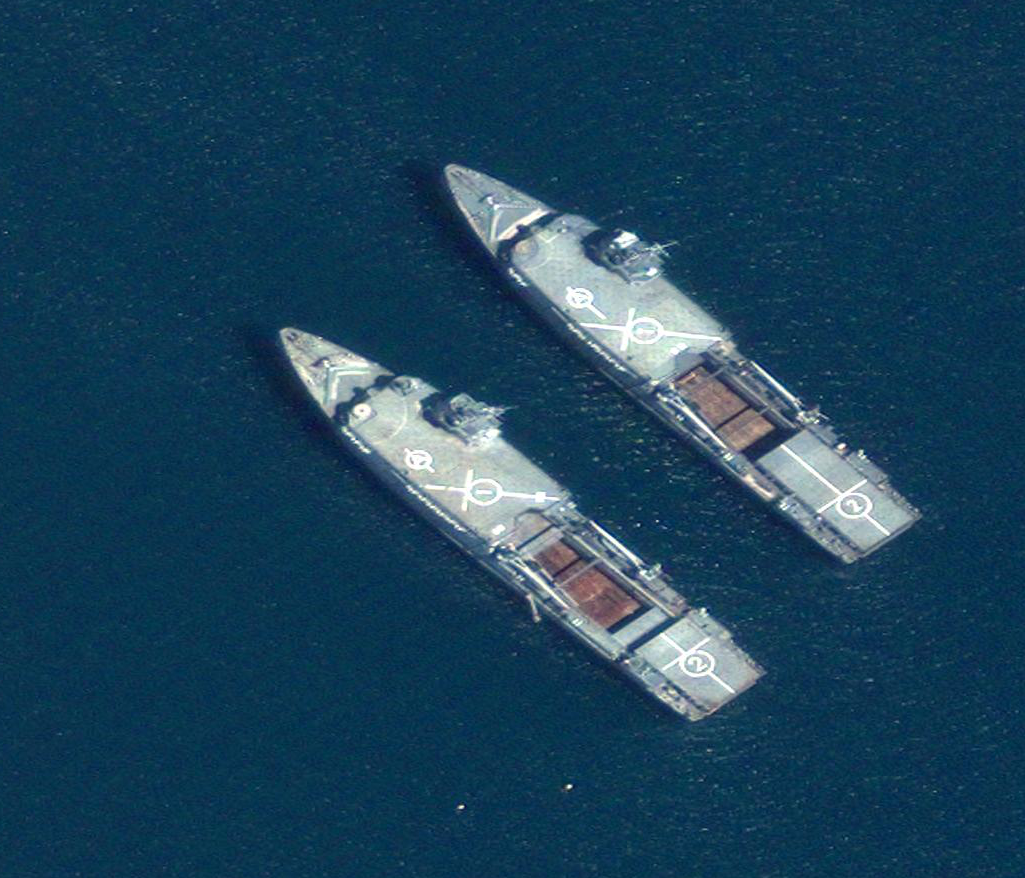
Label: combat